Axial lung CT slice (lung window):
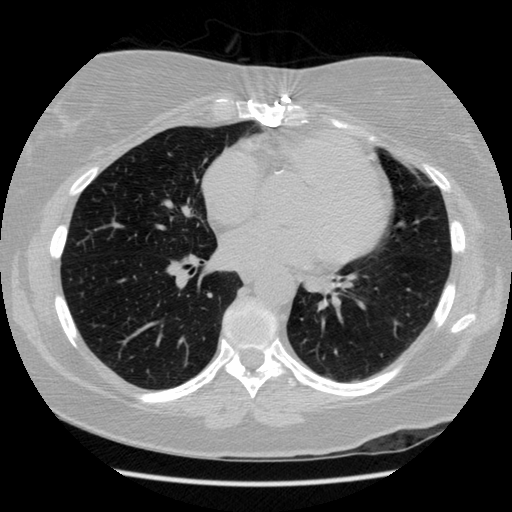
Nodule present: no